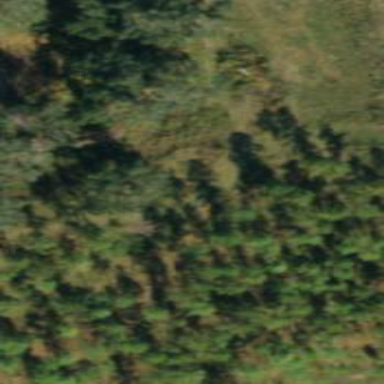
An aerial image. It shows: Woodland with needle-leaved trees.